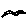
Label: bird